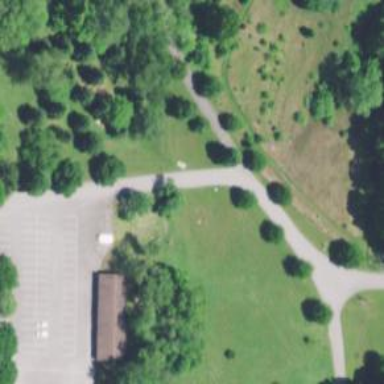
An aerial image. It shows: Disc golf basket.